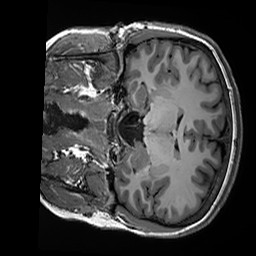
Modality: T1w
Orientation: coronal
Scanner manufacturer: siemens
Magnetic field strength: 3 T
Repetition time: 2.5 s
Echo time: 0.00299 s